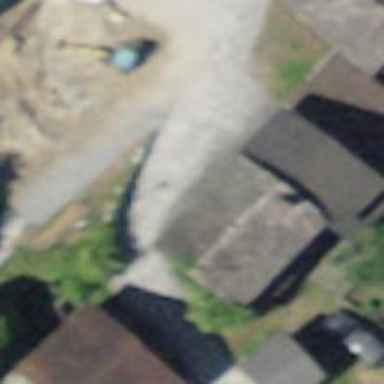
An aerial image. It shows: Alleyway designated as service road.